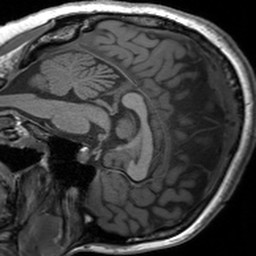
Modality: T1w
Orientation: sagittal
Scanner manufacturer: siemens
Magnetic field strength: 3 T
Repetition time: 1.54 s
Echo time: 0.00234 s